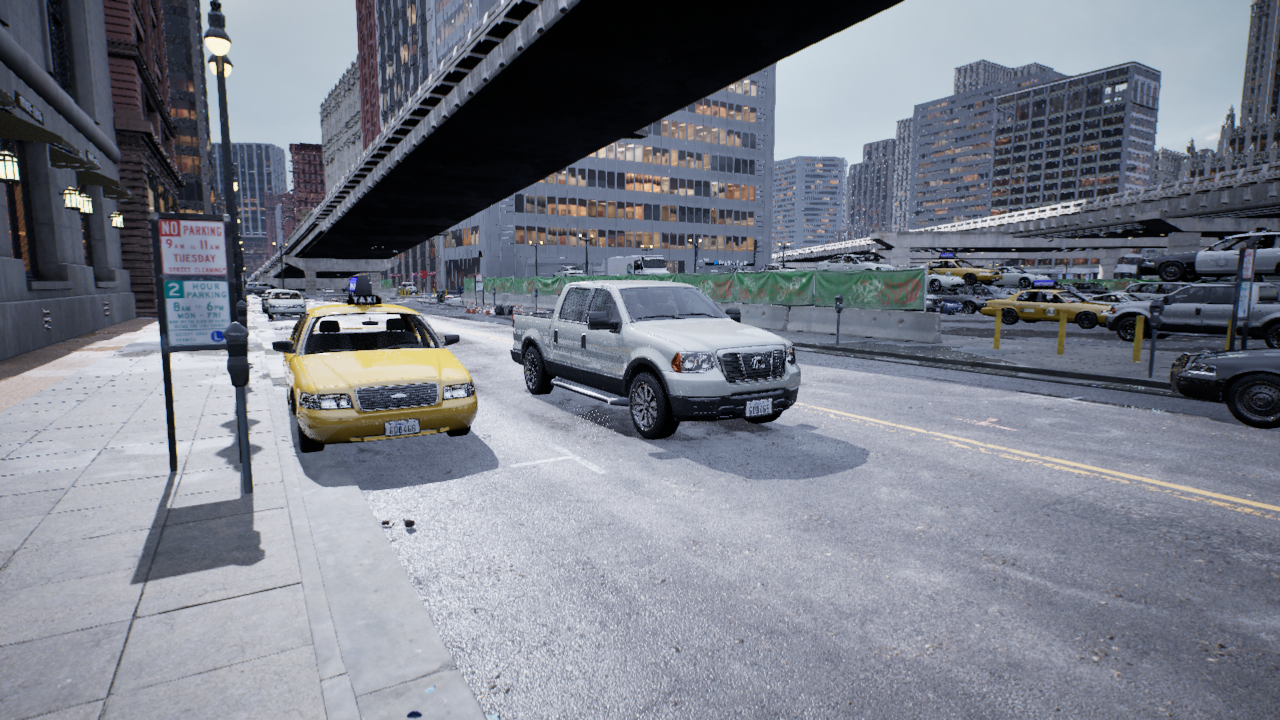
Venue: downtown
Lighting: overcast
Vehicle rig: pickup